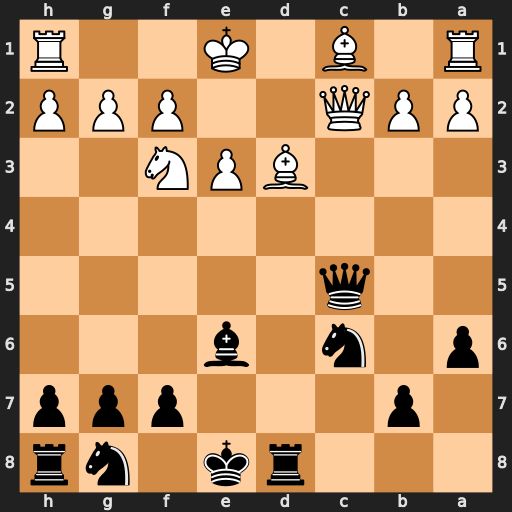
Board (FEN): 3rk1nr/1p3ppp/p1n1b3/2q5/8/3BPN2/PPQ2PPP/R1B1K2R
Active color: b
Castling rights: KQk
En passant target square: -
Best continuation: Nb4 Qxc5 Nxd3+ Ke2 Nxc5